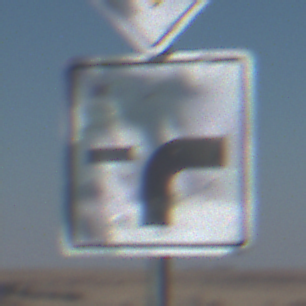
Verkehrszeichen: VerlaufVorfahrtsstrasse9
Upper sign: Vorfahrtsstrasse
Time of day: Midday
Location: Outdoor (Nature)
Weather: Clear
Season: NotSpecified
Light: Natural